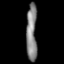
Tissue: lung
Cell type: Endothelial cells
Senescence score: 0.2269
Nuclear area (px): 599
Mean DAPI intensity: 130.841